Question: I have a pretty simple Spark job that looks like this:
'''
JavaPairRDD<Key,Value> rawData = newAccumuloRDD(...);
JavaPairRDD<Key,Value> indexSrc =
rawData.filter(new IndexFilter()).cache();
JavaPairRDD<Key,Value> indexEntries =
indexSrc.mapPartitionsToPair(new IndexBuilder(numPartitions));
JavaPairRDD<Key,Value> reverseIndexEntries =
indexSrc.mapPartitionsToPair(new ReverseIndexBuilder(numPartitions));
JavaPairRDD<Key,Value> dataEntries =
rawData.mapPartitionsToPair(new DataBuilder(numPartitions)).cache();
dataEntries.union(indexEntries)
.union(reverseIndexEntries)
.repartitionAndSortWithinPartitions(new PartitionedIndexRDDPartitioner(NUM_BINS))
.saveAsNewAPIHadoopFile(pidxBulk.toString(), Key.class, Value.class,
AccumuloFileOutputFormat.class, conf);
'''
Where Key and Value are Apache Accumulo's Key and Value classes (using the KryoSerializer).
I'm not sure where exactly to put the calls to cache(), or even if they're needed at all. But I'm concerned that my executors don't seem to be using much of the memory that I've allocated to them:

And the "Storage" page in the application UI is empty.
Am I doing something wrong, or has Spark decided that it can't make this job go any faster by storing my RDDs?
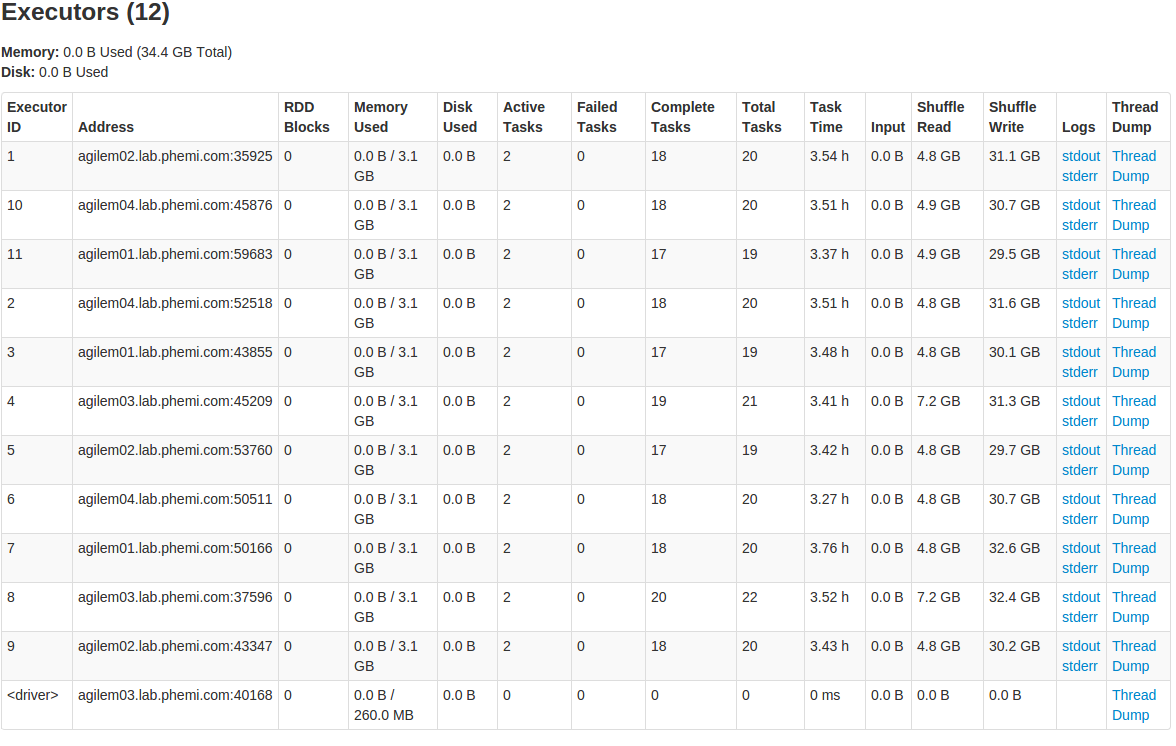
Answer: Memory used means memory used for caching.
In your code you are performing only one <URL> and indexSrc or dataEntries are not used again, so there is not point of caching it.
To prove it, you can add
'indexSrc.count();' and 'dataEntries.count();' after declaring them and then check executor/storage page.
'''
JavaPairRDD<Key,Value> rawData = newAccumuloRDD(...);
JavaPairRDD<Key,Value> indexSrc = rawData.filter(new IndexFilter()).cache();
indexSrc.count();
JavaPairRDD<Key,Value> indexEntries = indexSrc.mapPartitionsToPair(new IndexBuilder(numPartitions));
JavaPairRDD<Key,Value> reverseIndexEntries = indexSrc.mapPartitionsToPair(new ReverseIndexBuilder(numPartitions));
JavaPairRDD<Key,Value> dataEntries = rawData.mapPartitionsToPair(new DataBuilder(numPartitions)).cache();
dataEntries.count();
dataEntries.union(indexEntries)
.union(reverseIndexEntries)
.repartitionAndSortWithinPartitions(new PartitionedIndexRDDPartitioner(NUM_BINS))
.saveAsNewAPIHadoopFile(pidxBulk.toString(), Key.class, Value.class,
AccumuloFileOutputFormat.class, conf);
'''